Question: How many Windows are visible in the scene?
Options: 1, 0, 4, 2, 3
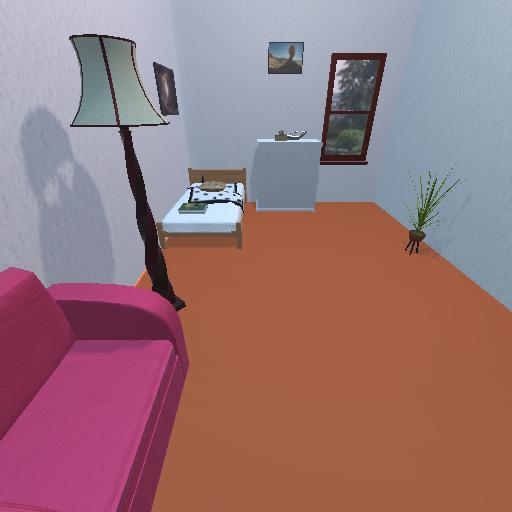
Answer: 1